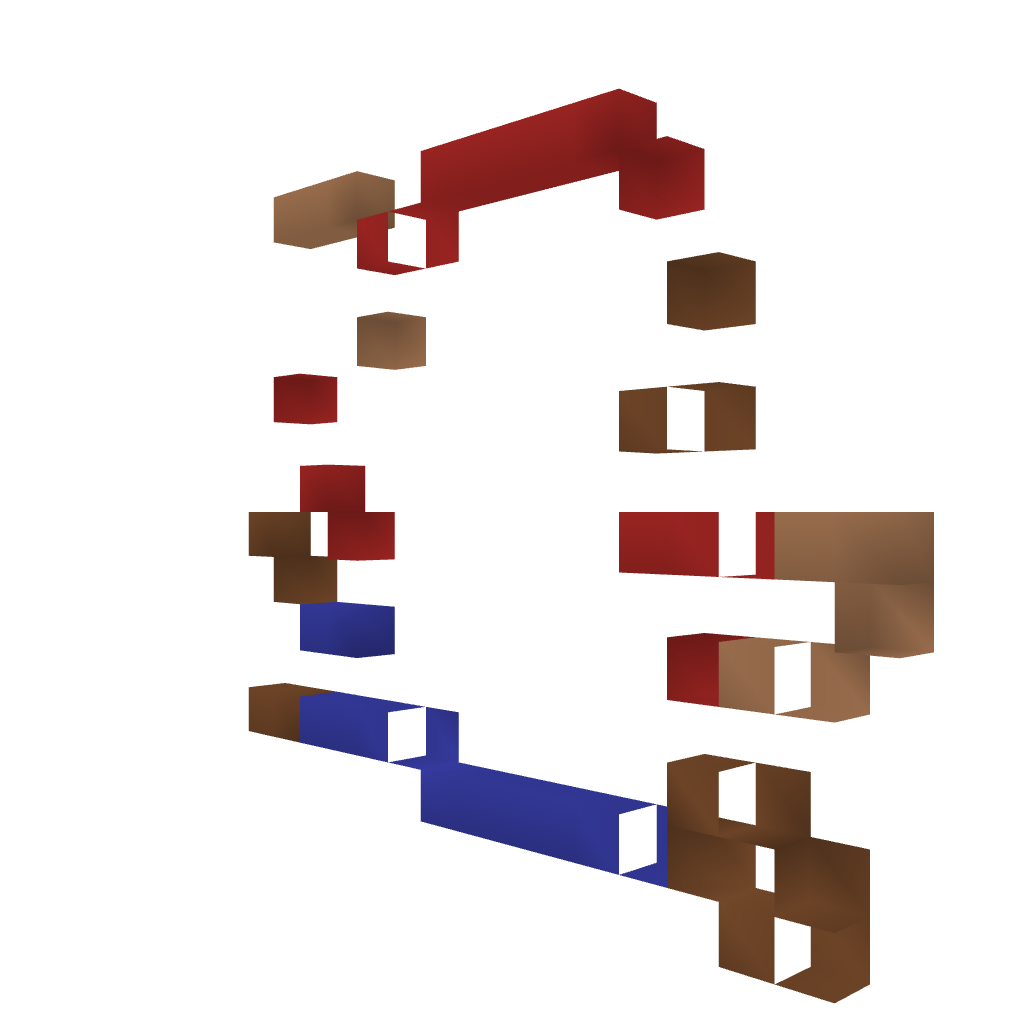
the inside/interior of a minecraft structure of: Super Mario 8-Bit Style [Jumping]